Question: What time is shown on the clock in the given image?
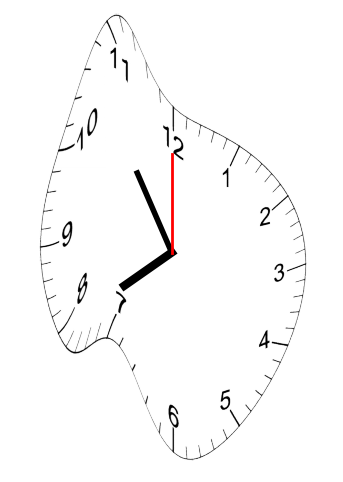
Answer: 07:54:00